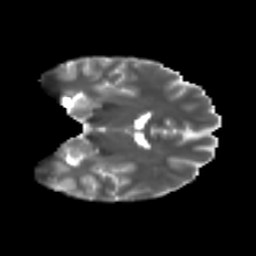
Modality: T2w
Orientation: coronal
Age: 22
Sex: male
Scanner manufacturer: ge
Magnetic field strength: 3 T
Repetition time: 7.8 s
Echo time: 0.0606 s